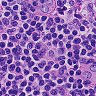
Metastatic tissue present: no